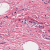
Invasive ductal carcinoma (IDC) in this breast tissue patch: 0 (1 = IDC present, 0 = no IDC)